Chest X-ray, AP view. Patient: 30 years old, sex F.
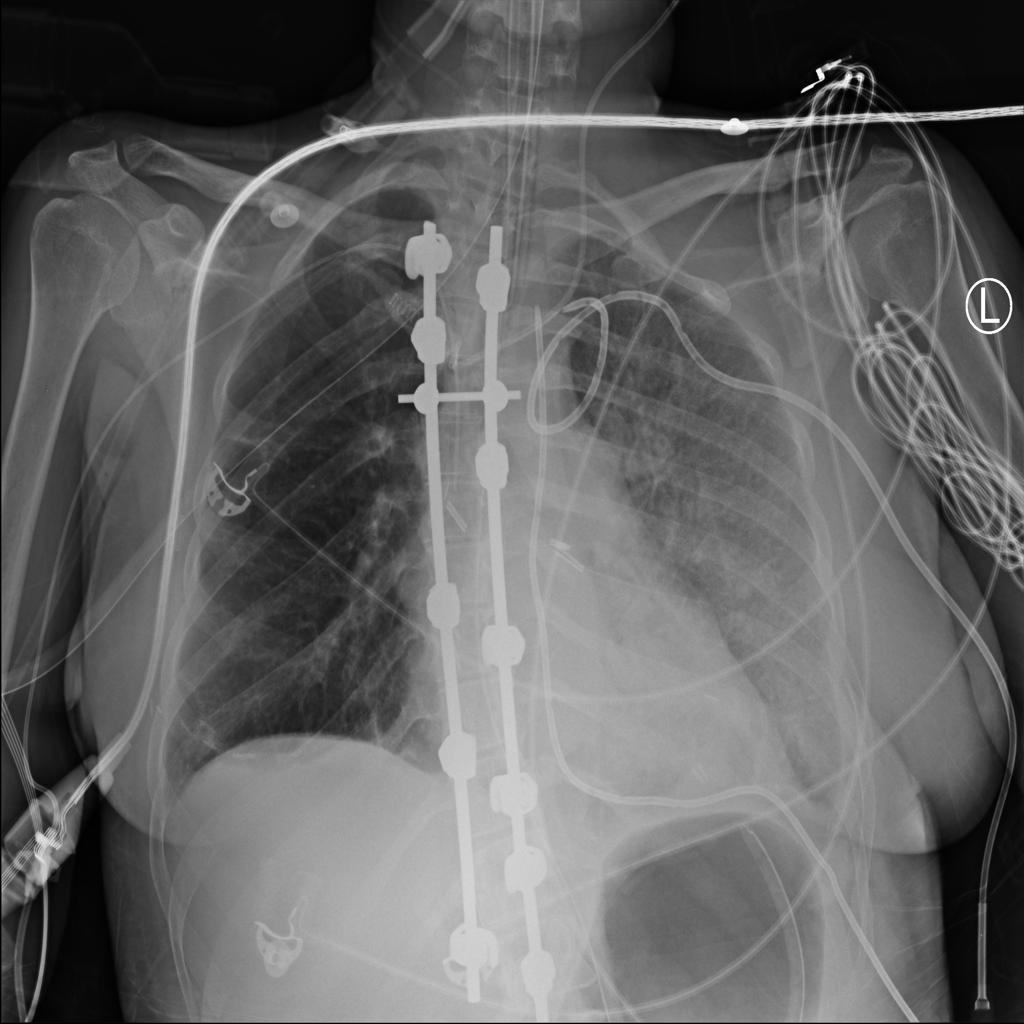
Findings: Effusion